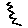
Label: zigzag